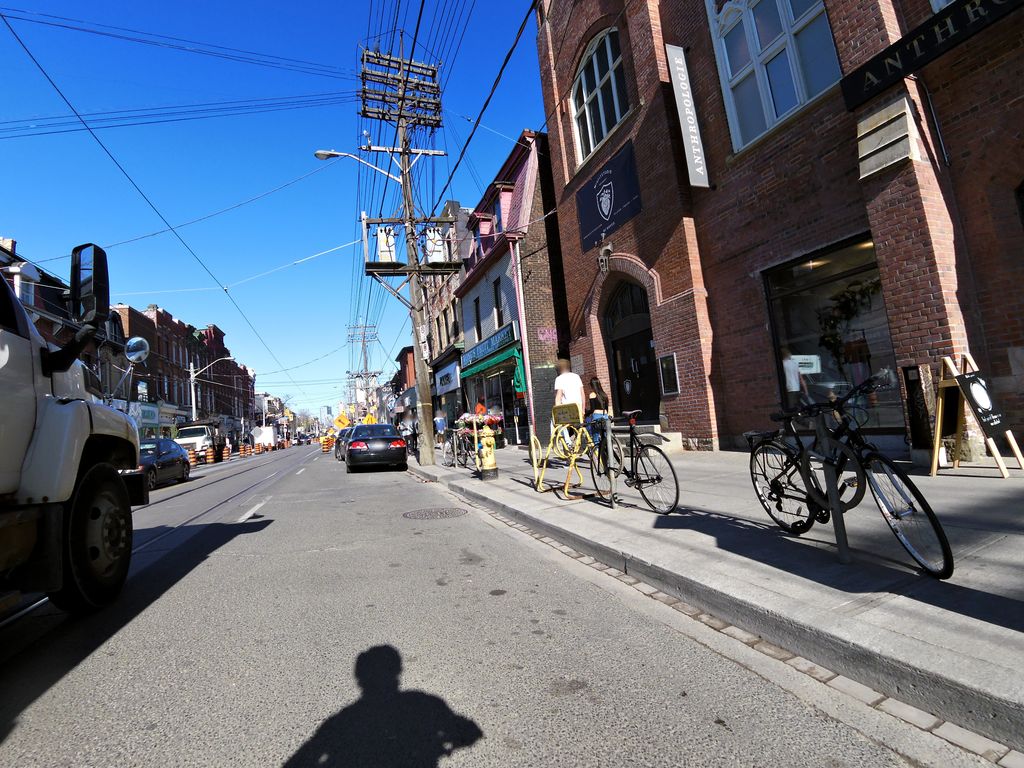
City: toronto